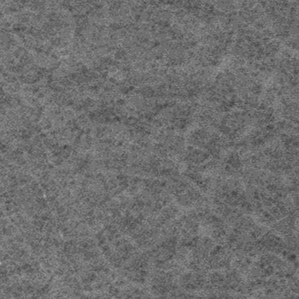
Label: frost